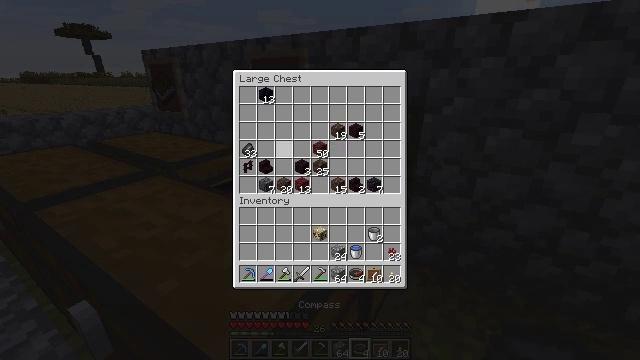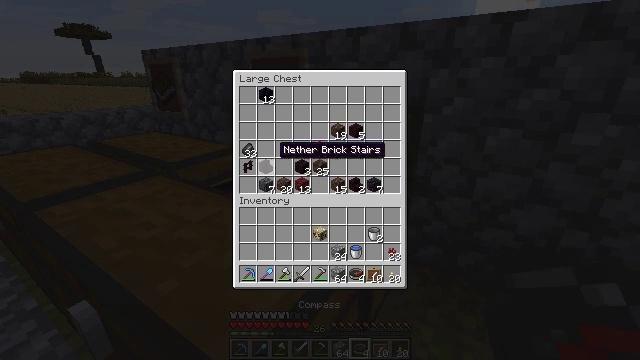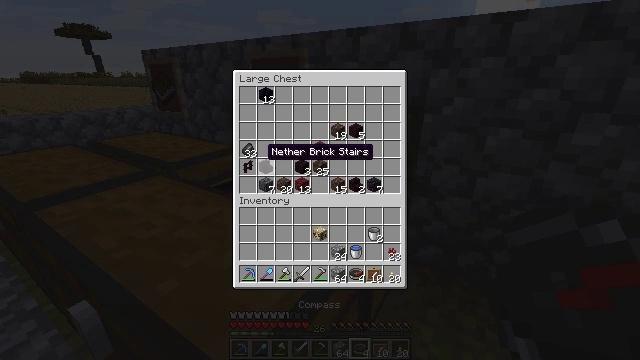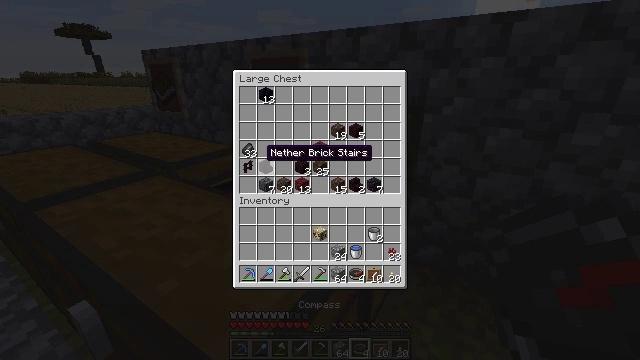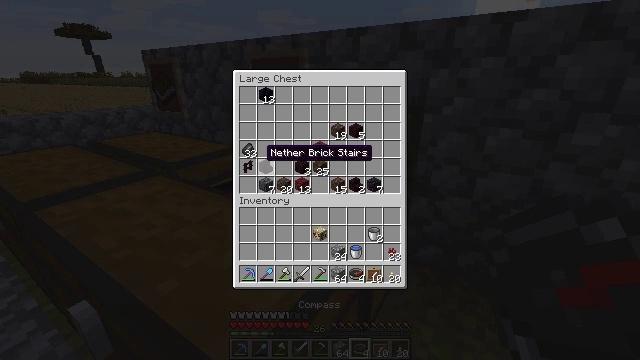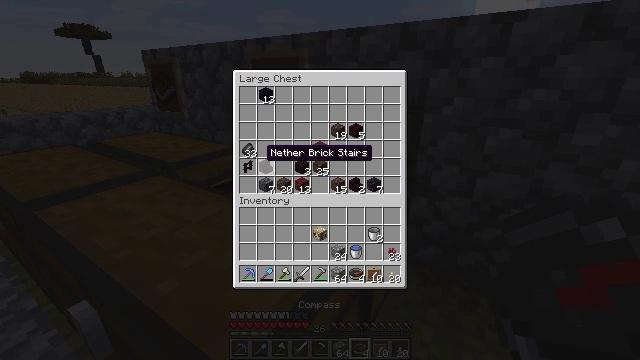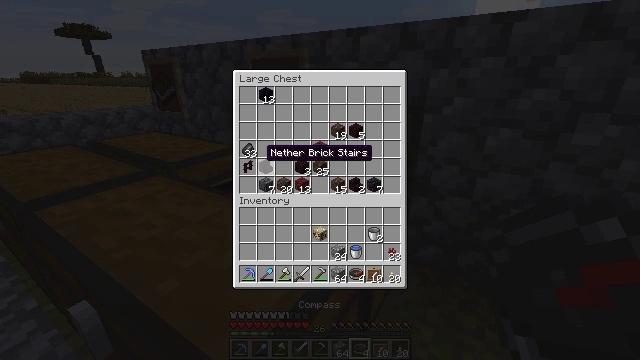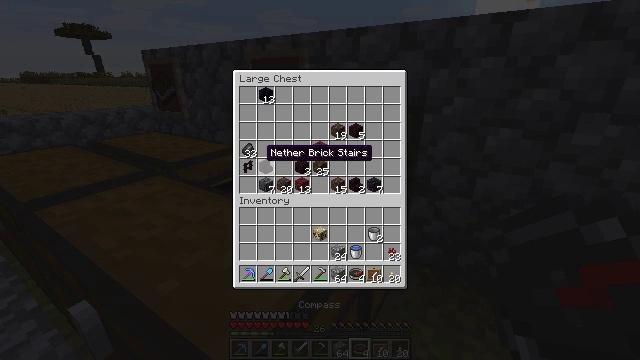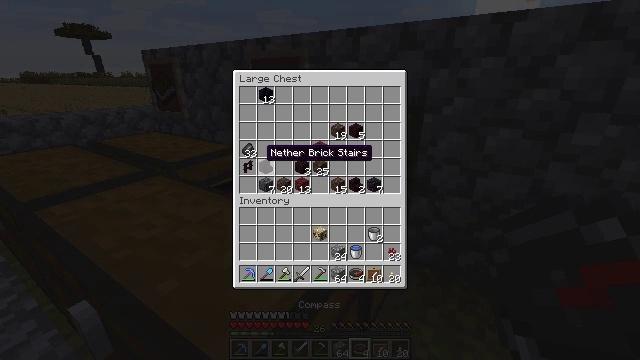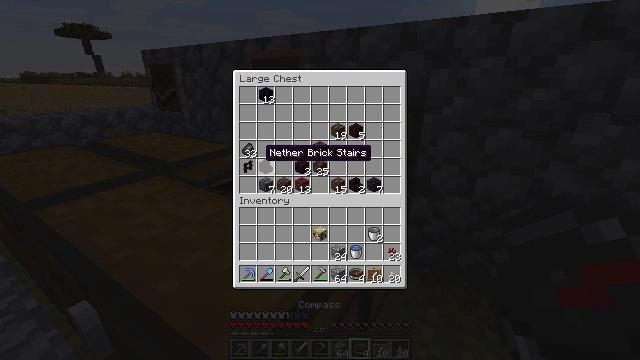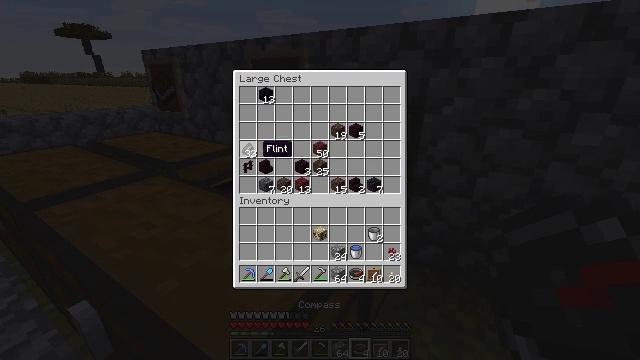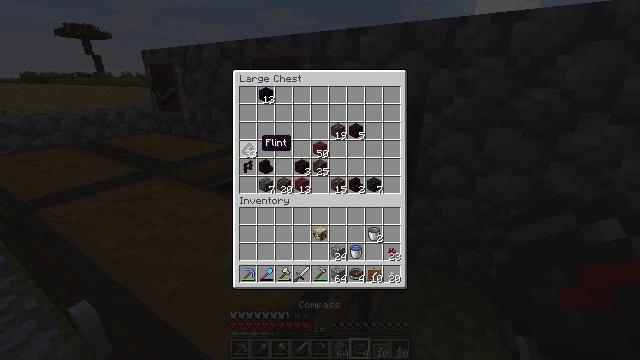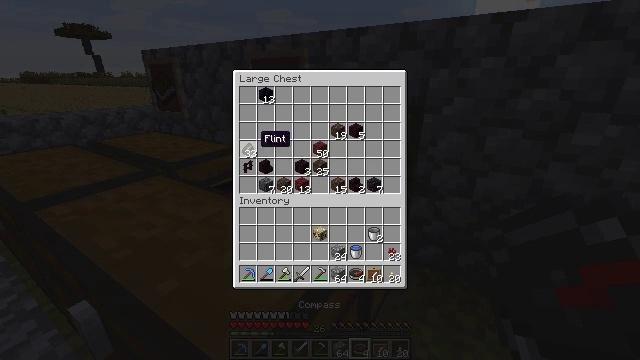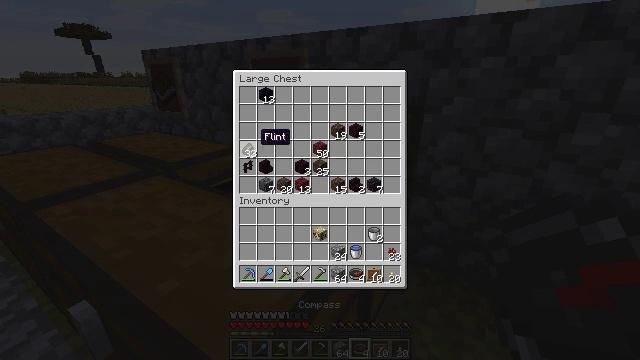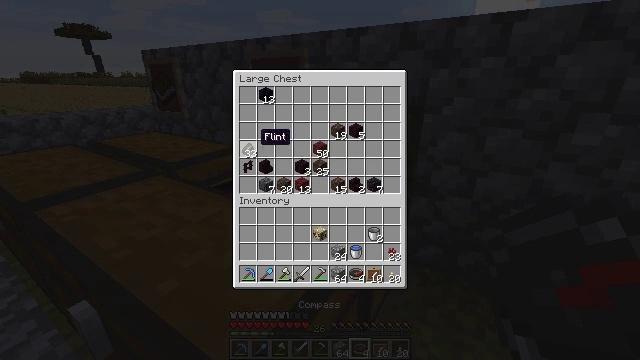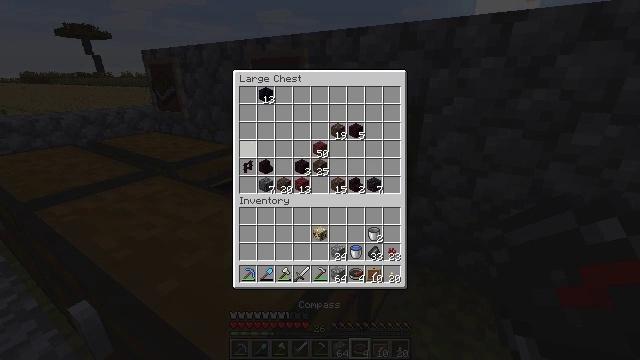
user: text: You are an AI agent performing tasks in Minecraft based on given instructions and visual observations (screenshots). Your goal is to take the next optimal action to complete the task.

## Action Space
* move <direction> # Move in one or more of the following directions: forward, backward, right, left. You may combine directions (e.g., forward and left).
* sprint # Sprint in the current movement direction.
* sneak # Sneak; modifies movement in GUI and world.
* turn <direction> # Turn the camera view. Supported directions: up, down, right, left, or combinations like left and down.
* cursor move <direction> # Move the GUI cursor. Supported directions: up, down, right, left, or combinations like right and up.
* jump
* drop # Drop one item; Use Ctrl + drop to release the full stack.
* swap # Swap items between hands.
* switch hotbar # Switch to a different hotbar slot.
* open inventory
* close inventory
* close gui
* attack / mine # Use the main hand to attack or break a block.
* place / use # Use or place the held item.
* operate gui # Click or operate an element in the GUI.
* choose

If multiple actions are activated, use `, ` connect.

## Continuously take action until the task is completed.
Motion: motion action
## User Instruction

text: Take down the acacia wall sign.
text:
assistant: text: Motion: sneak, cursor move left
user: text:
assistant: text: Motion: sneak, cursor move left
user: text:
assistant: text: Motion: sneak
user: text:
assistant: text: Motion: sneak
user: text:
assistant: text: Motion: sneak
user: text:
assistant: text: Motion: sneak
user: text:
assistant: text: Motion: sneak
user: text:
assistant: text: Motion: sneak
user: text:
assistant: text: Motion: sneak
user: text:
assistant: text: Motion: sneak
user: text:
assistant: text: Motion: sneak
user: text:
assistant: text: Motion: sneak
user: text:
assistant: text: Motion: sneak
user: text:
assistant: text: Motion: sneak
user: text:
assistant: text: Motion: sneak, choose
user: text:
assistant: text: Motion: sneak, choose
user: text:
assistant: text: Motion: sneak, choose
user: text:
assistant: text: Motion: sneak
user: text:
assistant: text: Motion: sneak
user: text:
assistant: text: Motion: sneak
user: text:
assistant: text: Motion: sneak
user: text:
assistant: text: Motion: sneak
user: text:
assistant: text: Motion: sneak
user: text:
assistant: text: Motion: sneak
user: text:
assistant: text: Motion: sneak
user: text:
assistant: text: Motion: sneak
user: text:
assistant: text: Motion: sneak, cursor move left
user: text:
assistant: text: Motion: sneak, cursor move left
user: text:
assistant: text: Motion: sneak
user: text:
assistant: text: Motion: sneak